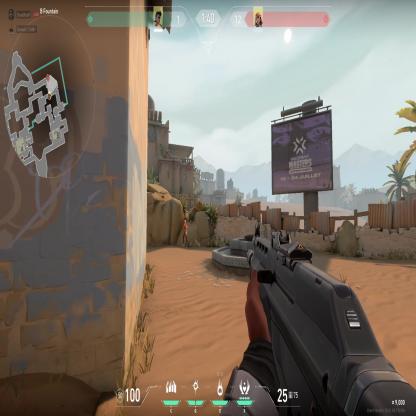
Label: enemy